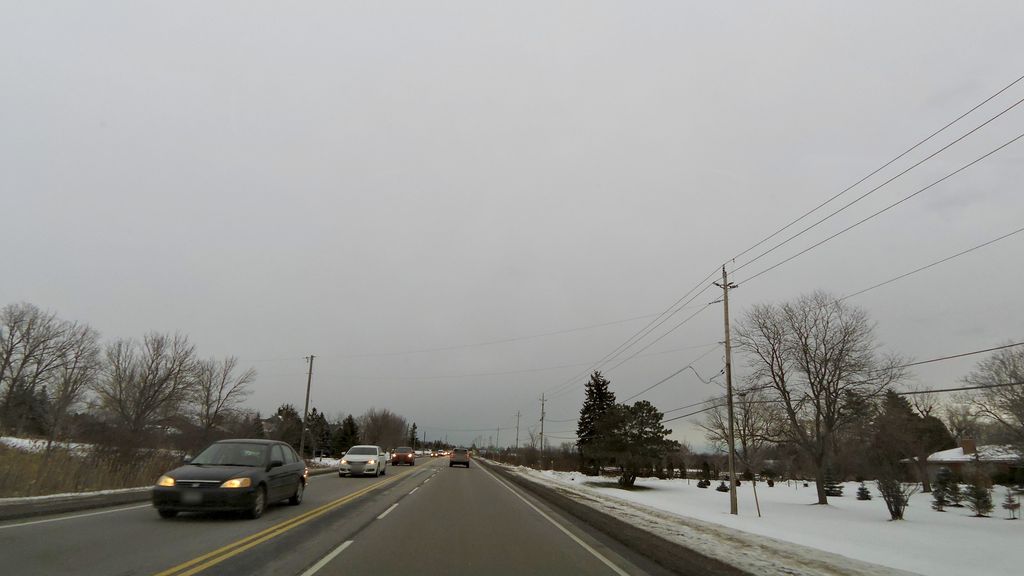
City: hamilton